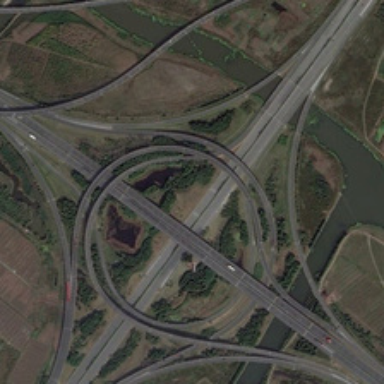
Many green trees and farmlands are sparsely near a viaduct near a river .